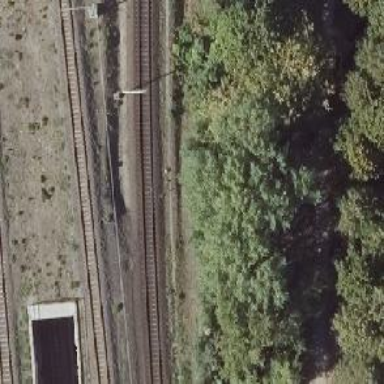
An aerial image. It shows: Railway signal.